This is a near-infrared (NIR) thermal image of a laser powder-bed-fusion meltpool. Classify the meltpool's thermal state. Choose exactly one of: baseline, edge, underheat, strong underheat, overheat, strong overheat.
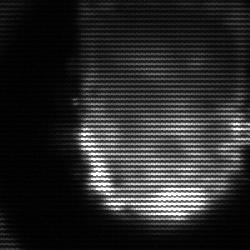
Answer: baseline